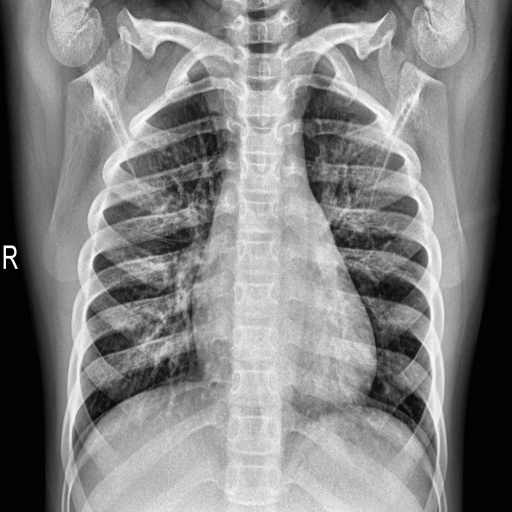
Finding: NORMAL